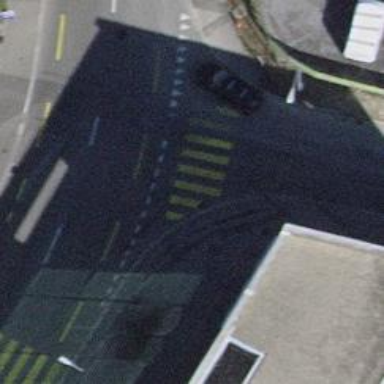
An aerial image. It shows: Marked crossing with zebra markings on the road.